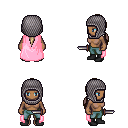
a pixel art fantasy rpg character, female body template, human, dark skin, pink cape, teal pants, white blonde ponytail hairstyle, chain hood, black shoes, dagger, four views (front, back, left, right), 2x2 character sprite sheet, small pixel art, hard edges, no anti-aliasing